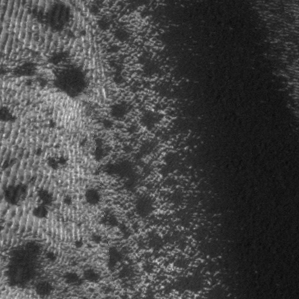
Label: frost